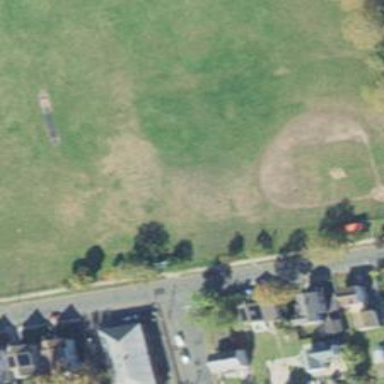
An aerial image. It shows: Baseball pitch for leisure land.